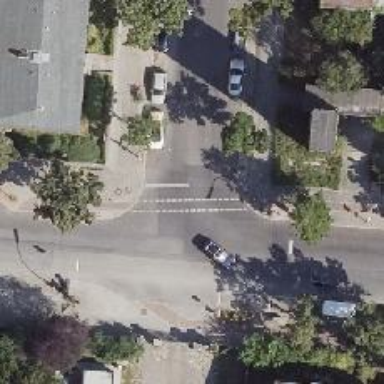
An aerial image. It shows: Unmarked road crossing.